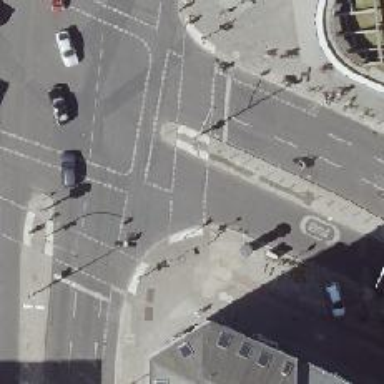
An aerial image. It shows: Road crossing with traffic signals.